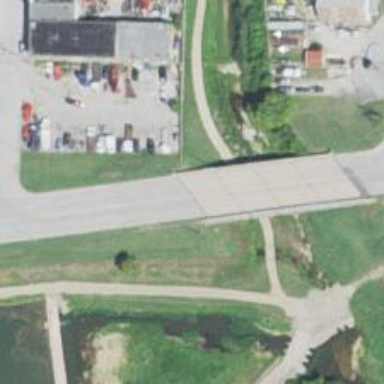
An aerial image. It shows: Beam bridge on primary highway.